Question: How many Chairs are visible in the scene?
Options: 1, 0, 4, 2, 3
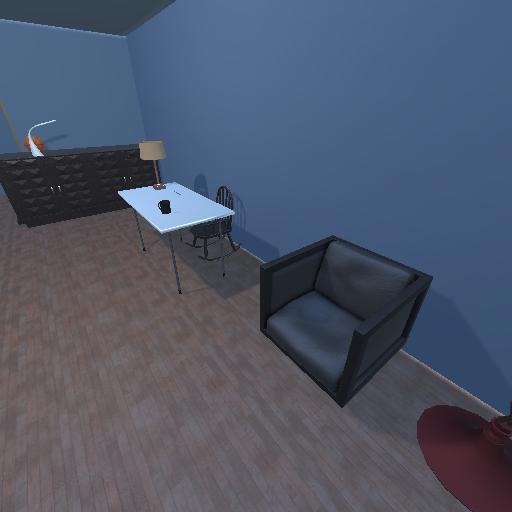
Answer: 1